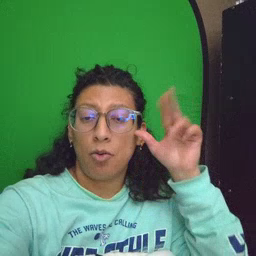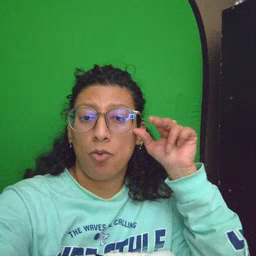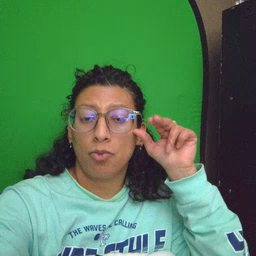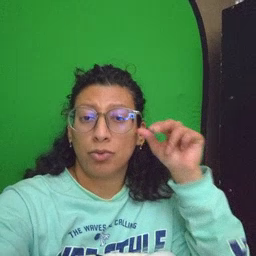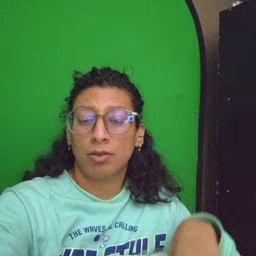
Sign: horse